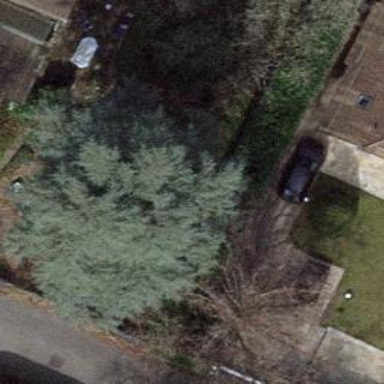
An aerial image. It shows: Evergreen needle-leaved tree.